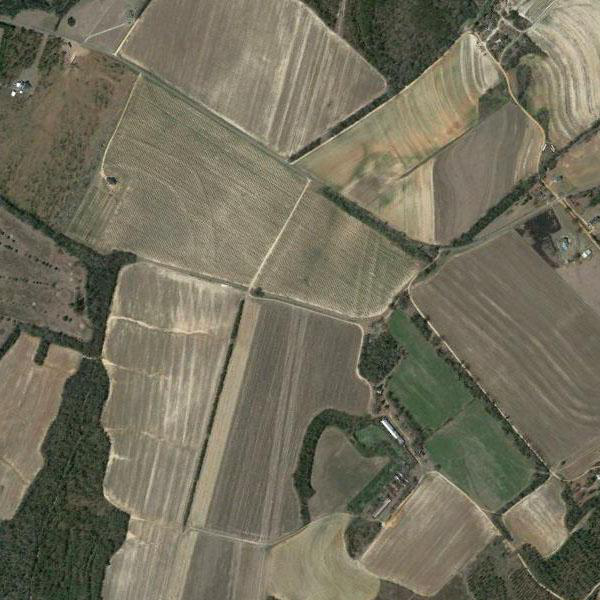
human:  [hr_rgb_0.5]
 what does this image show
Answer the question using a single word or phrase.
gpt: farmland